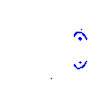
Particle: proton